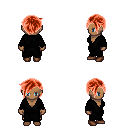
a pixel art fantasy rpg character, female body template, human, dark skin, gray robe, gold greaves, red pixie cut hairstyle, brown shoes, four views (front, back, left, right), 2x2 character sprite sheet, small pixel art, hard edges, no anti-aliasing